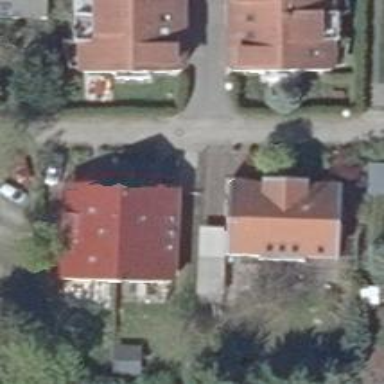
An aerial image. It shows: Residential road without sidewalk.